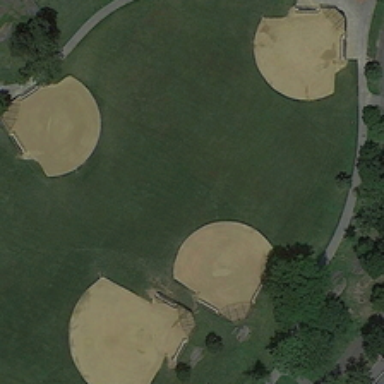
Four baseball fields are near some green trees .